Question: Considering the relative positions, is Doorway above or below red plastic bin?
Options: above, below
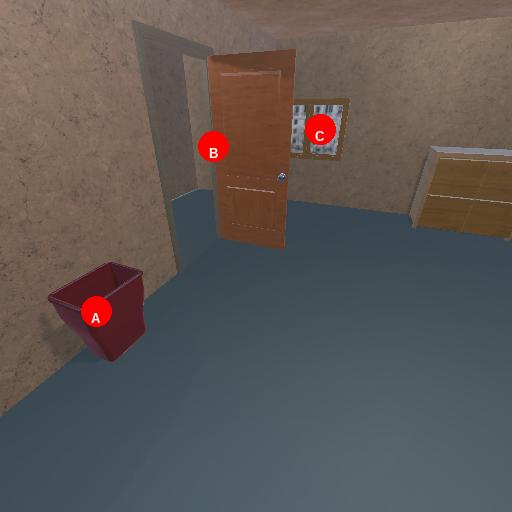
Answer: above